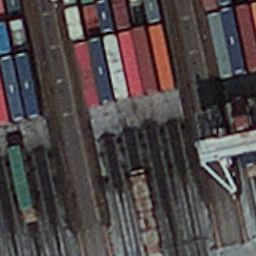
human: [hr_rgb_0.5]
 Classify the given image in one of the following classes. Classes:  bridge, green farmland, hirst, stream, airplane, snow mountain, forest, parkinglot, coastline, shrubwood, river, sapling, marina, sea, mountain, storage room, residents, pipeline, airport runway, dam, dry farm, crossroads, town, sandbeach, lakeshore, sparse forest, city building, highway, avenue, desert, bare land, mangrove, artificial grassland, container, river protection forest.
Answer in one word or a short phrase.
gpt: container